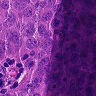
Metastatic tissue present: yes